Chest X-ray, PA view. Patient: 38 years old, sex M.
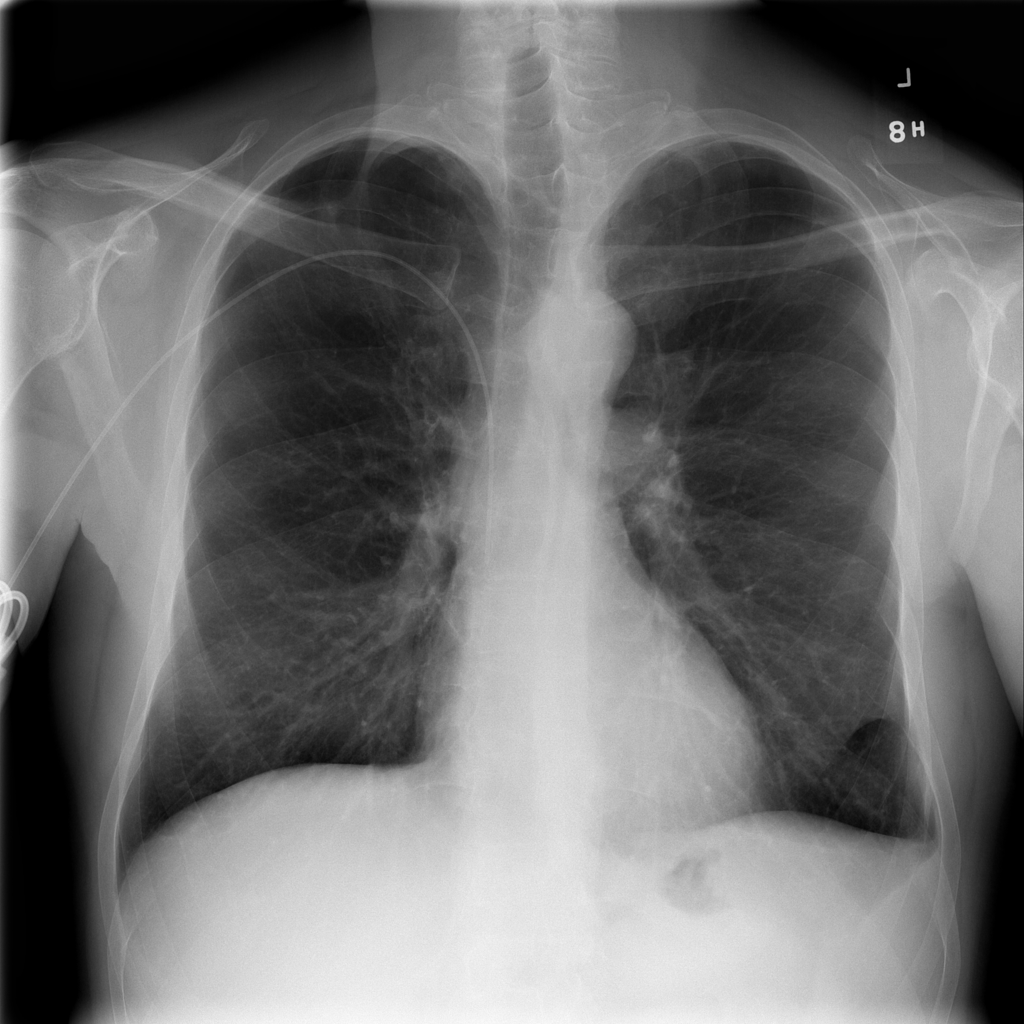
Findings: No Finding